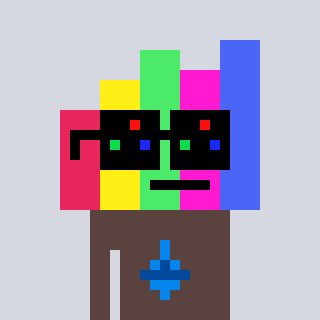
a pixel art character with square black sunglasses, a bar chart-shaped head and a darkbrown-colored body on a cool background